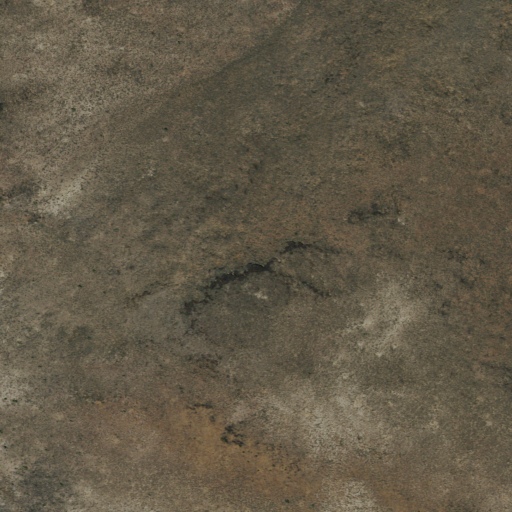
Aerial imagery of mountain in California named Panamint Butte containing only shrub